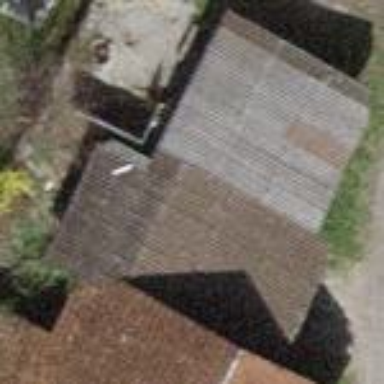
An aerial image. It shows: View of roof of building.